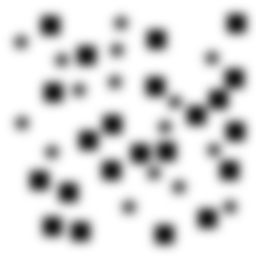
Squares: 22
Triangles: 0
Stars: 16
Total shapes: 38